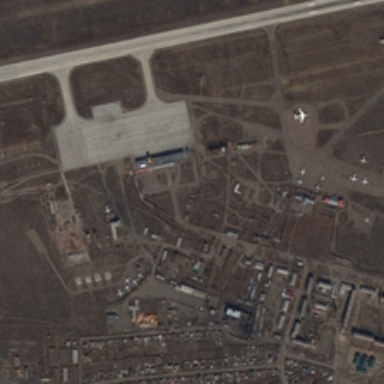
Some planes are parked in an airport .